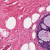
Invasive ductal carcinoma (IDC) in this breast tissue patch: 0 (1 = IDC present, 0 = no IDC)